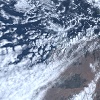
Label: cloud